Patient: sex F, age 54
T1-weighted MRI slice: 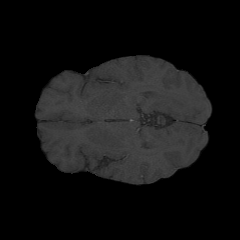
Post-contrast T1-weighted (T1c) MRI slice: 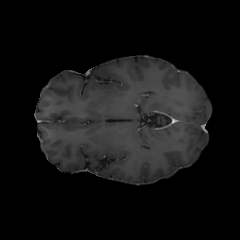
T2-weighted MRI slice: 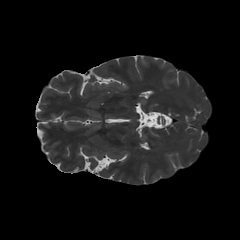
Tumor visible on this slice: no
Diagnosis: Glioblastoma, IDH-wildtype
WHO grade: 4